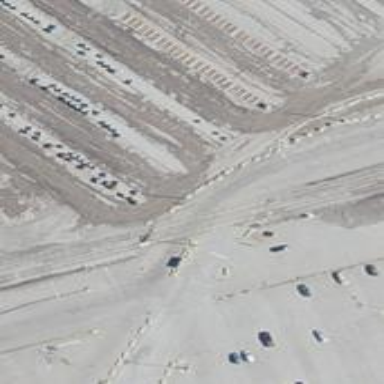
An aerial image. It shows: Railway level crossing.